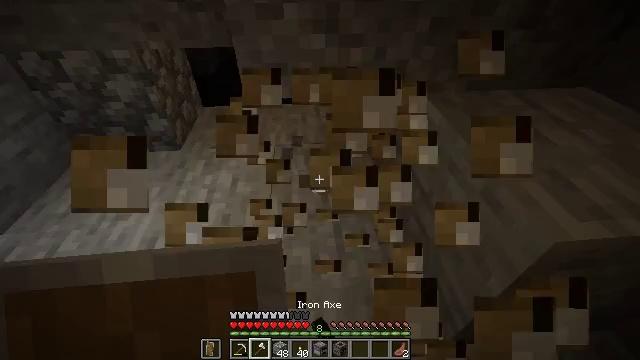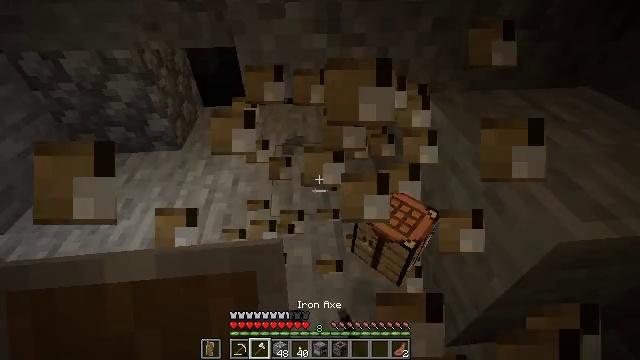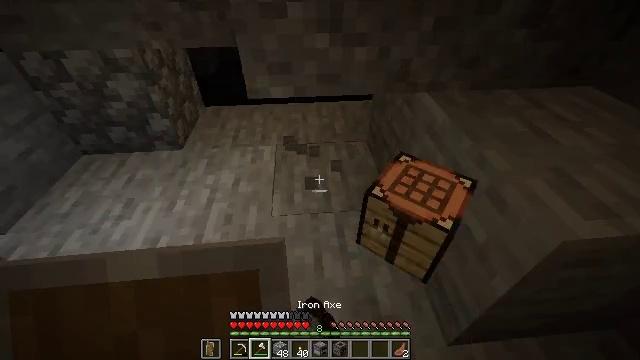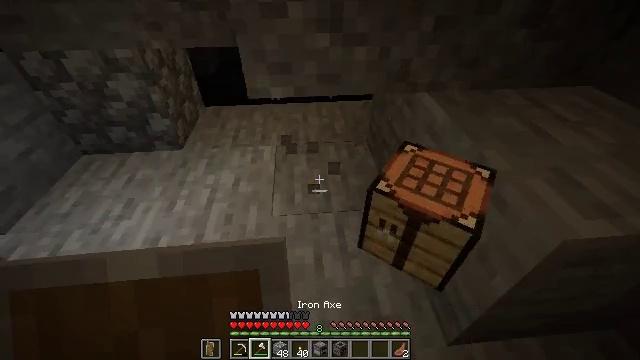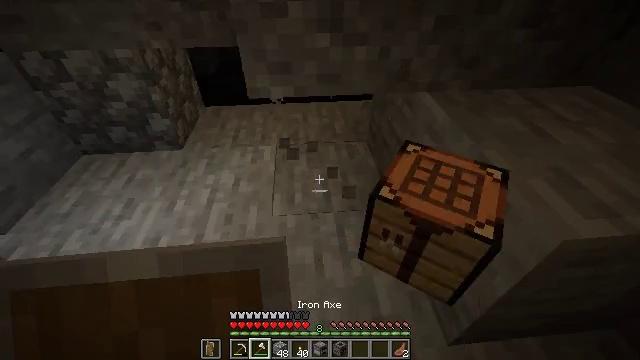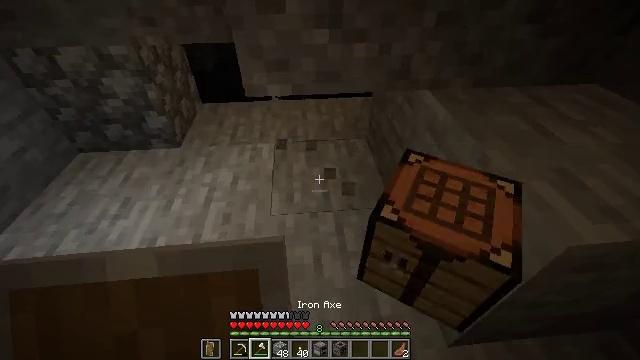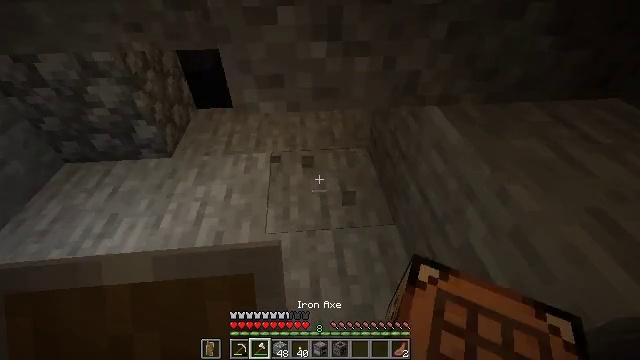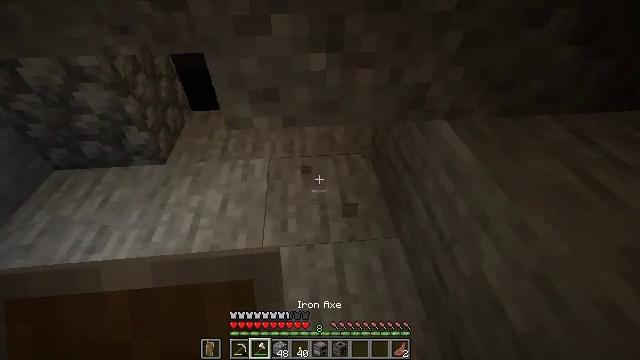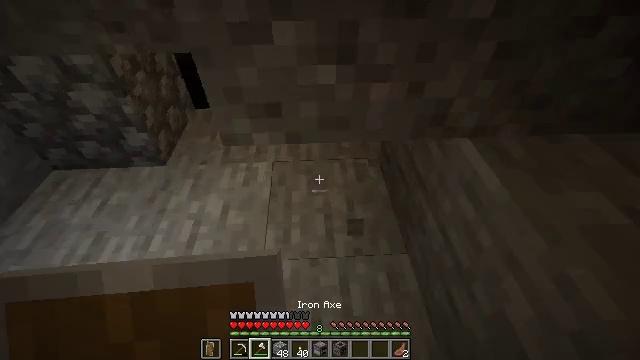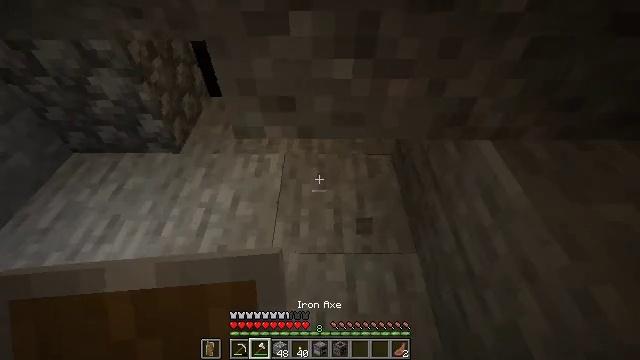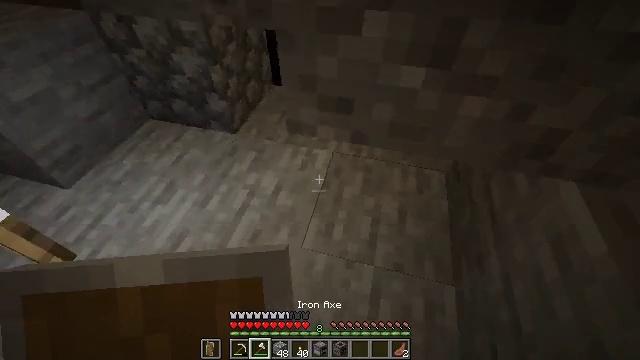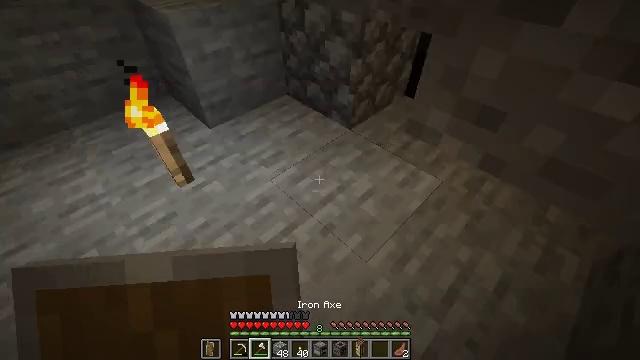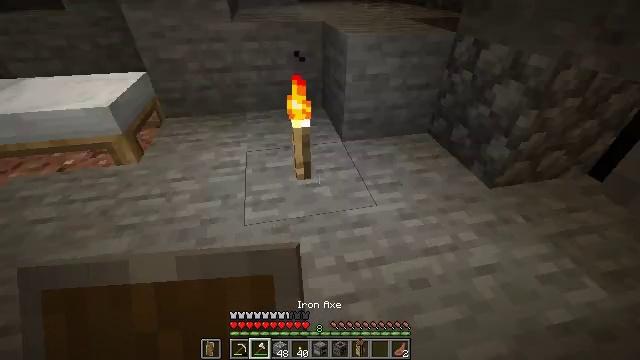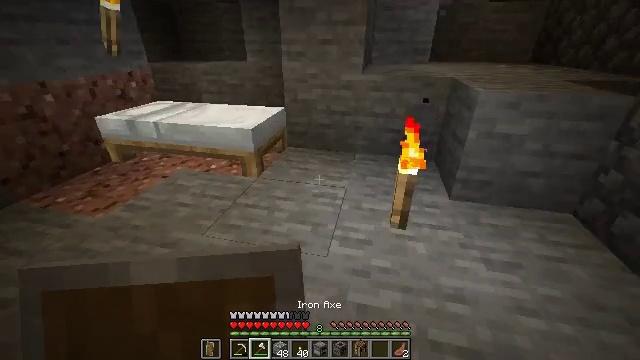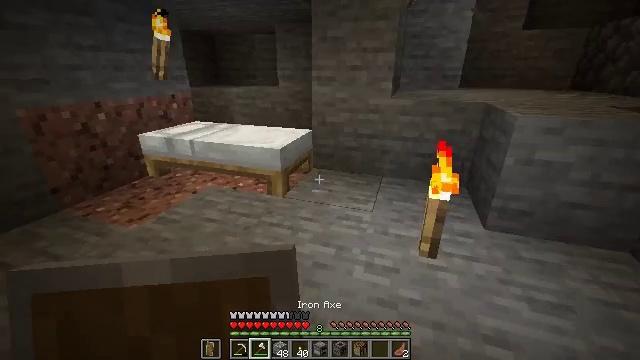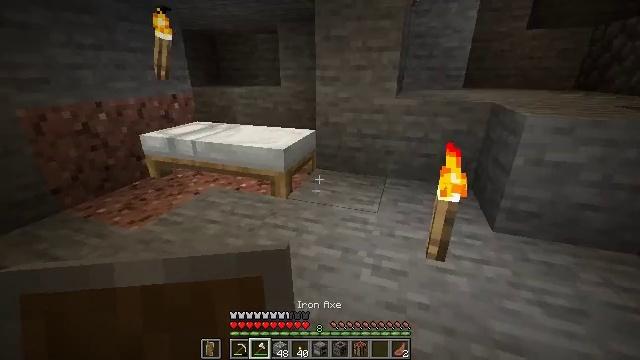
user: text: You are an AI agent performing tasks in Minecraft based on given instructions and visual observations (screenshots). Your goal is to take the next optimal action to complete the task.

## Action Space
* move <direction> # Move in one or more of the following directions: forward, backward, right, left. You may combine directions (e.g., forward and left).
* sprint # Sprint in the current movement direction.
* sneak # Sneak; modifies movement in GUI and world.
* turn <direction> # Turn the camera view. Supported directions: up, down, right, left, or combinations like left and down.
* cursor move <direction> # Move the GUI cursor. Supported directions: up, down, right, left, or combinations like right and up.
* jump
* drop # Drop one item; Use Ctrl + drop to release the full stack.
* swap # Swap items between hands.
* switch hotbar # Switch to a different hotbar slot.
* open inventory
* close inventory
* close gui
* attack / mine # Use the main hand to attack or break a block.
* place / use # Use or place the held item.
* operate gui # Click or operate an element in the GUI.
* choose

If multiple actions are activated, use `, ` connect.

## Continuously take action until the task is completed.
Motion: motion action
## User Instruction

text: Retrieve the white bed for later use.
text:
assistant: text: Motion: attack / mine
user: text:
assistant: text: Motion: attack / mine
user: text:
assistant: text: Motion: attack / mine
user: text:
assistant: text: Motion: attack / mine
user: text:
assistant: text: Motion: move forward
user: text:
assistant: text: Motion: move forward
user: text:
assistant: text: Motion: move forward
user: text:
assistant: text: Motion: turn left and down
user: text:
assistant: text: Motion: turn left and down
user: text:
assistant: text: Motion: sneak, turn left
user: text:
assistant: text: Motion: sneak, turn left and up
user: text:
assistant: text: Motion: sneak, turn left and up
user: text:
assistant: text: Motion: move left, sneak, turn left and up
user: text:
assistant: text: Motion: move forward and move left, sneak, turn left and up
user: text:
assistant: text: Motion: move forward and move left, sneak
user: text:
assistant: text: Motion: move forward and move left, sneak
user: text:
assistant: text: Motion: move forward and move left
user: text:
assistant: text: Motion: move forward, turn left and down
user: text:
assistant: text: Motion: move forward, turn left and down
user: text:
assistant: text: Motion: move forward, turn left
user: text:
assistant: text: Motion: move forward
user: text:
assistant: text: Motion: move forward, turn left and down
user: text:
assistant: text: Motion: move forward, turn down, open inventory
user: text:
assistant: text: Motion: open inventory
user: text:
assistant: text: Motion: open inventory
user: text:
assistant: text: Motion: no_op
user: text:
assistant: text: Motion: no_op
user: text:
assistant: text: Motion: no_op
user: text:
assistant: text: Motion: no_op
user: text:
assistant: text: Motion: cursor move right